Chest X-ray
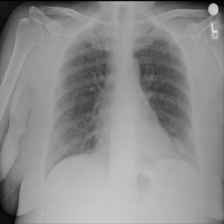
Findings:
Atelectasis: negative
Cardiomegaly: negative
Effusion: negative
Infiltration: negative
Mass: negative
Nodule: negative
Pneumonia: negative
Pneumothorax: negative
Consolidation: negative
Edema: negative
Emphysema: negative
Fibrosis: negative
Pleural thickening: negative
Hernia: negative